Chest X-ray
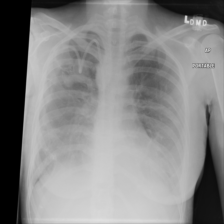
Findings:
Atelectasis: negative
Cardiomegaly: negative
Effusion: negative
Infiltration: negative
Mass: negative
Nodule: negative
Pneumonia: negative
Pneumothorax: negative
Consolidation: negative
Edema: negative
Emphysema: negative
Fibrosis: negative
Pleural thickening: negative
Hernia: negative